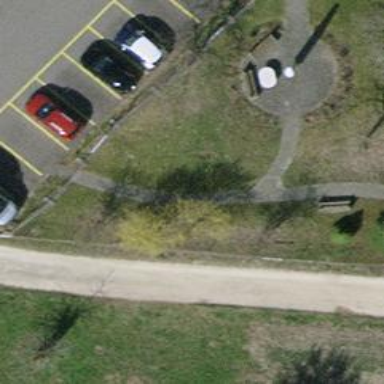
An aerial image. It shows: Path made of paving stones.